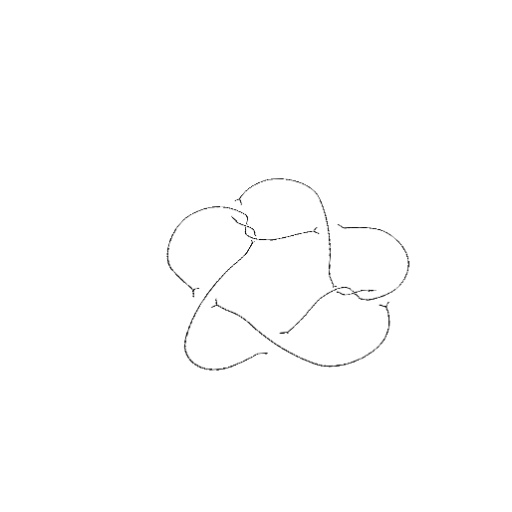
Crossing number: 9